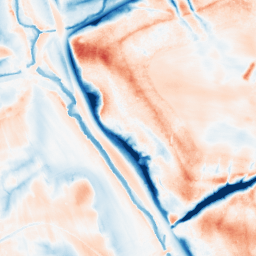
Category: classical
Decomposition family: gaussian
Decomposition parameters: sigma: 10
Upsampling method: quartic
Upsampling parameters: scale: 2
Upsampling scale: 2